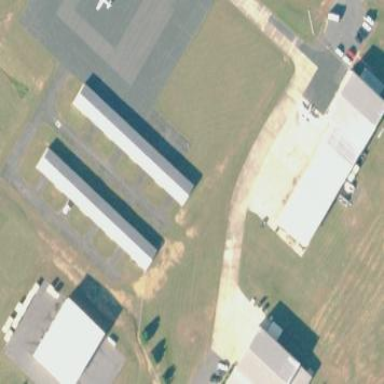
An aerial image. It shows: Hangar located at airport.